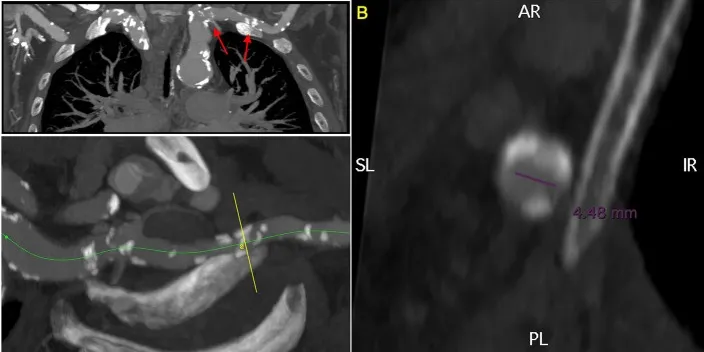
3D multiplanar reconstruction of the left subclavian artery, demonstrating moderate calcifications and a focal stenosis with a residual lumen of <5 mm. The red arrows indicate the target lesions of the lithoplasty.
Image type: radiology (ct)